Field crop: maize
Growth stage: 2
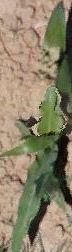
Species: maize